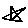
Label: star